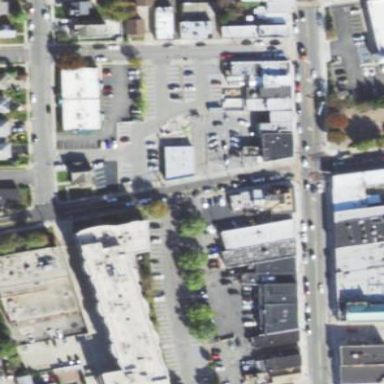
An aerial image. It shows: Retail area.